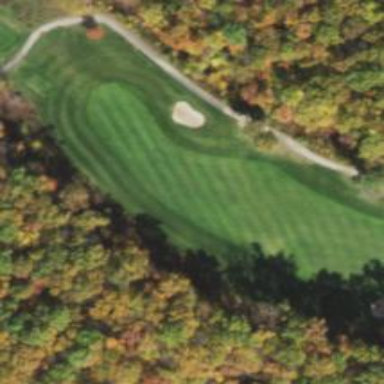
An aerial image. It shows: View of golf hole.